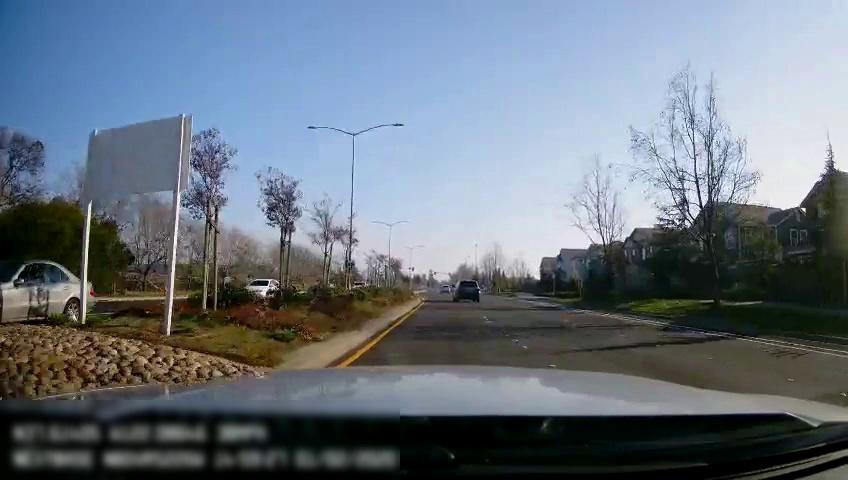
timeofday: Day
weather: Sunny
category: Drivable Space
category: Drivable Space
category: Vehicles | Car
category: Vehicles | Car
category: Vehicles | Car
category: Vehicles | SUV
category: Vehicles | Car
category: Lanes | Alternate Lane
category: Lanes | Current Lane
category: Lanes | Current Lane
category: Lanes | Alternate Lane